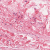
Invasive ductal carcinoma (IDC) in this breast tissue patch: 0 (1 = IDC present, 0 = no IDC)